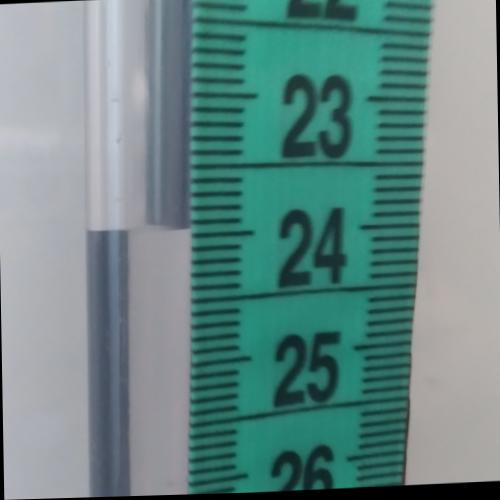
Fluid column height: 24.0 cm